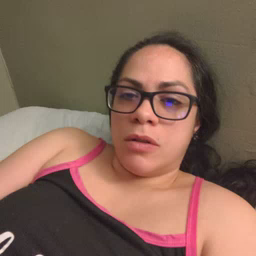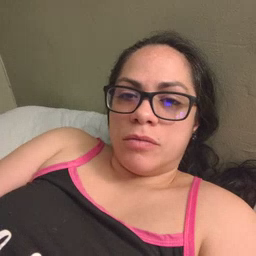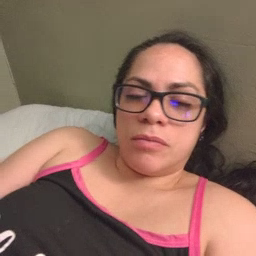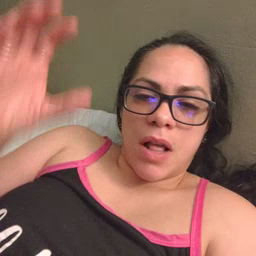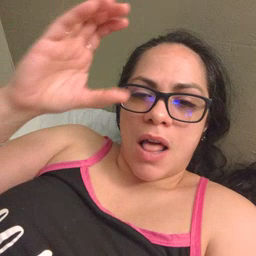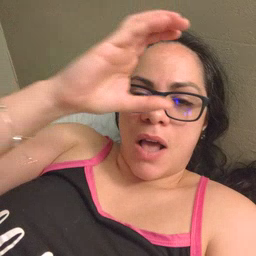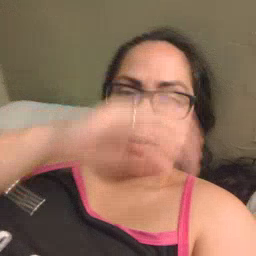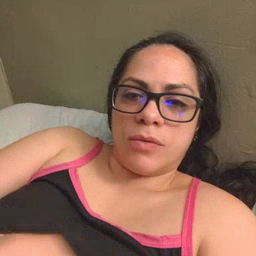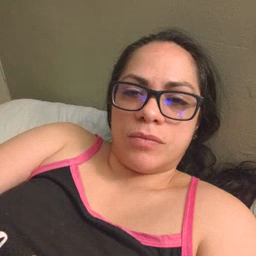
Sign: cloud